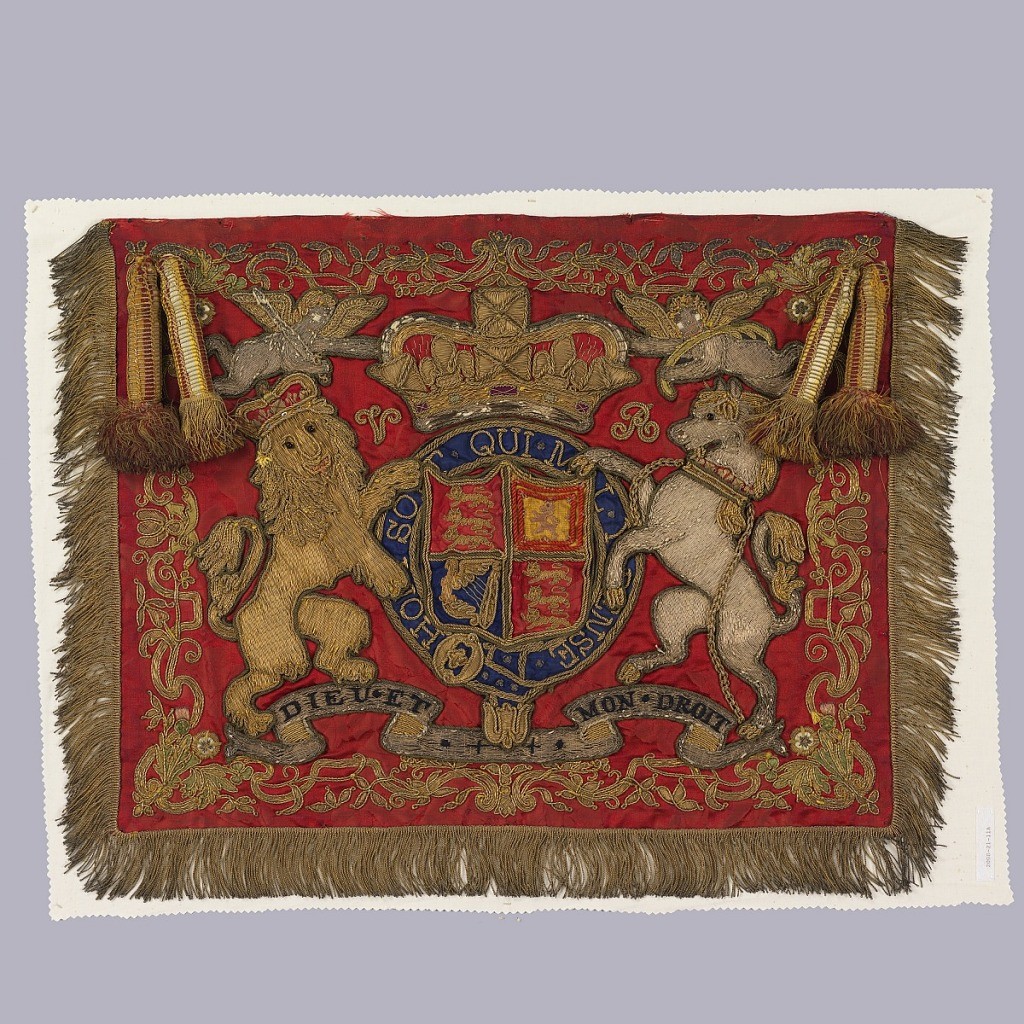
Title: Banner
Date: mid-19th century
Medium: silk, metal threads Technique: appliqué and embroidery on damask
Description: Trumpeter's banner in red damask, embroidered in gold and silver metallic yarns with a England's crest flanked by the lion and unicorn, with gold metallic fringe and large tassels.